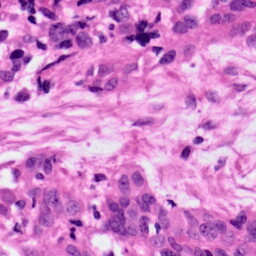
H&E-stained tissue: Ovarian